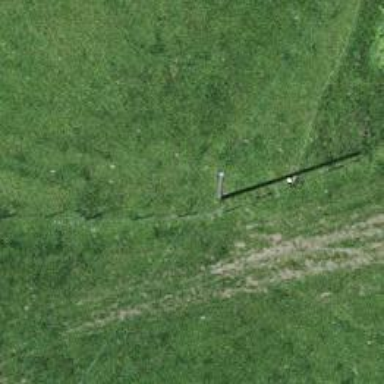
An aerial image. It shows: Minor power line.